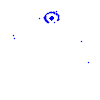
Particle: kaon